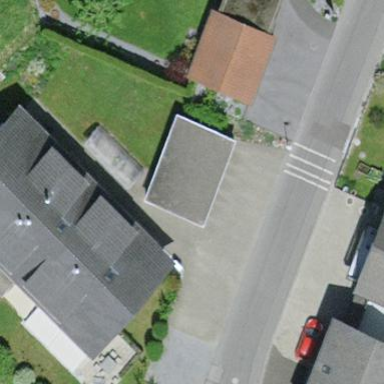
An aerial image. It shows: View of roof of building.